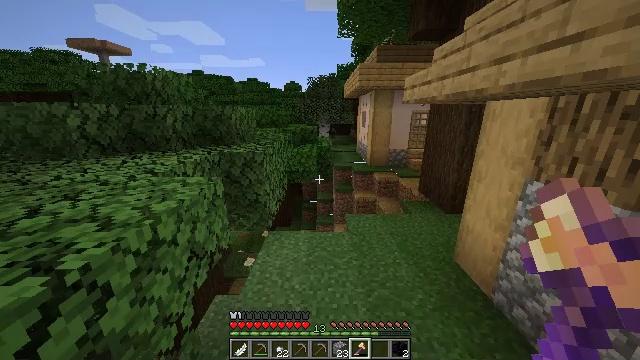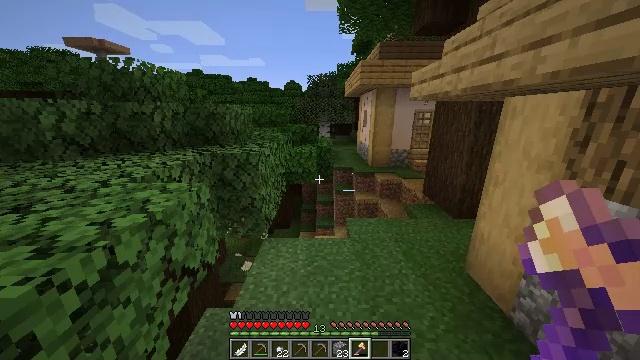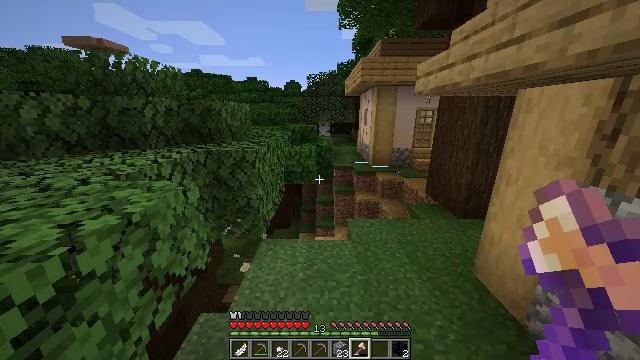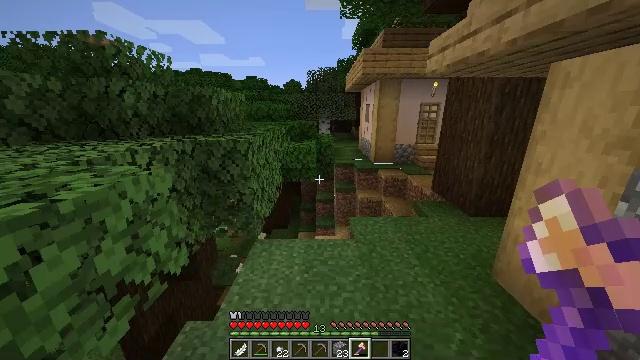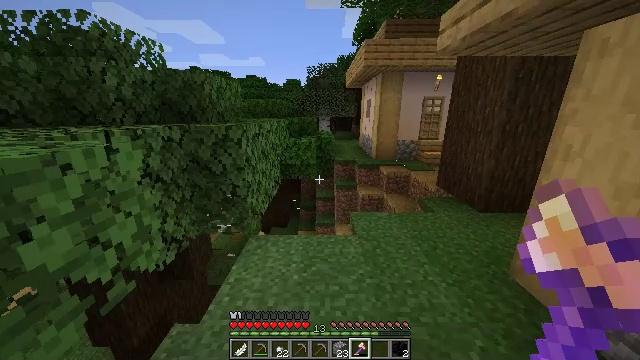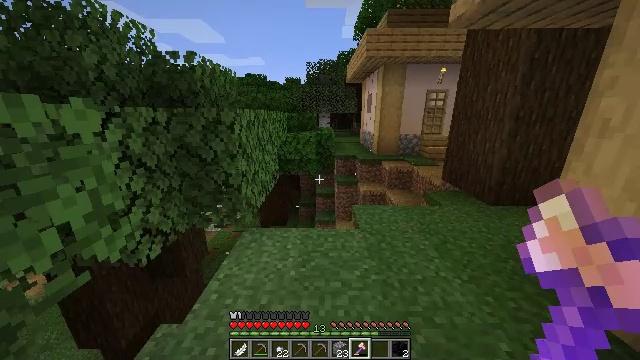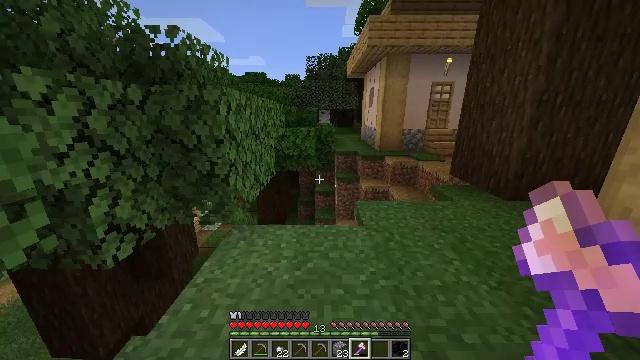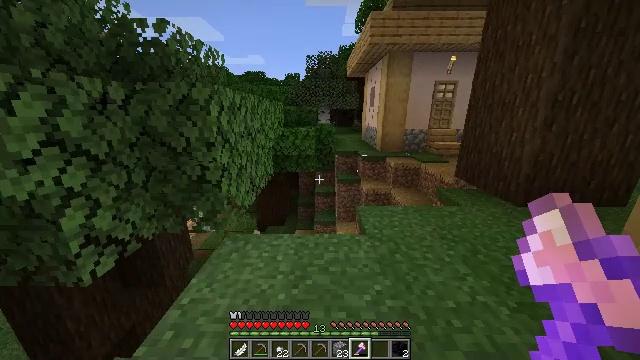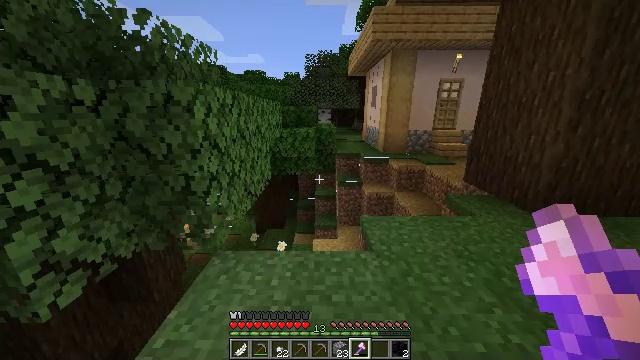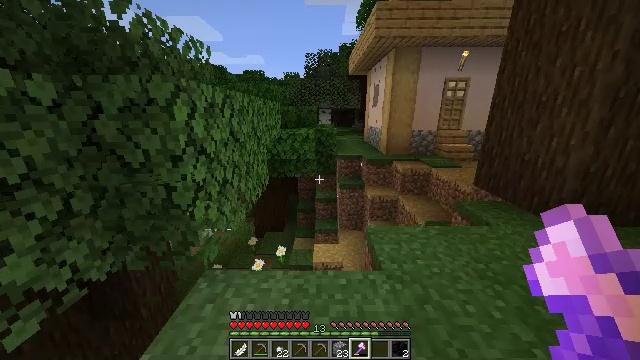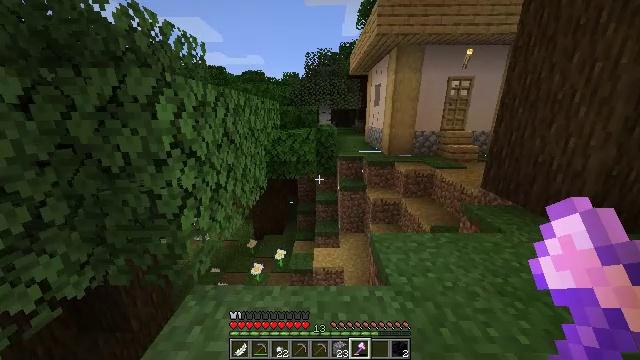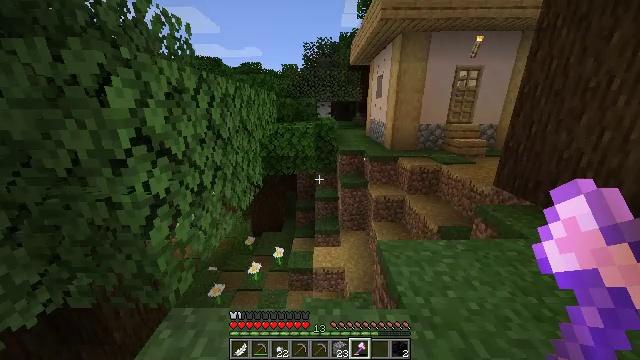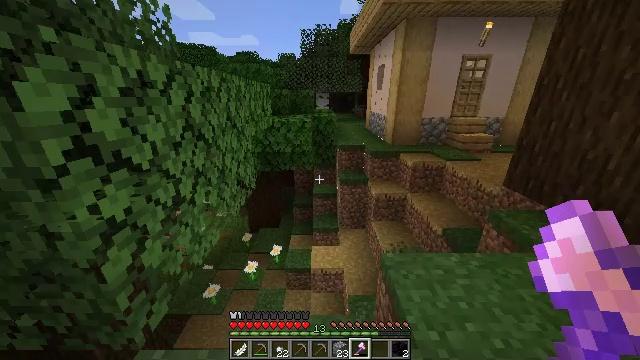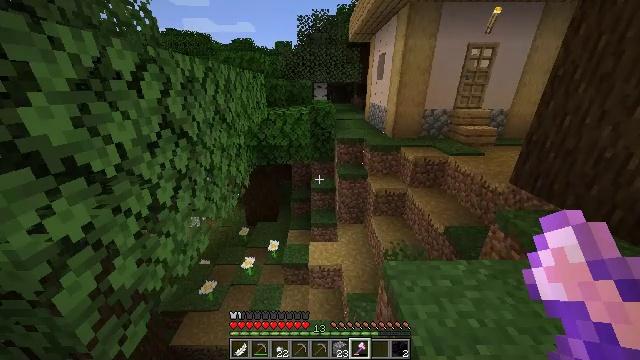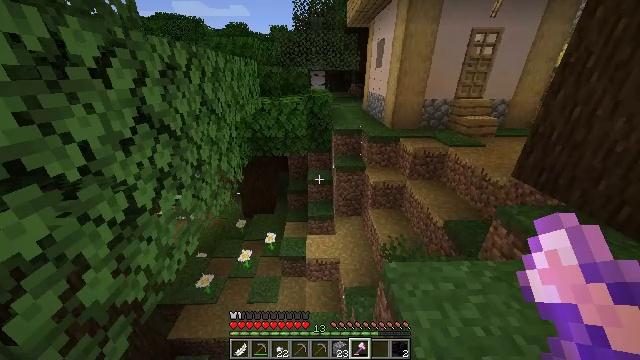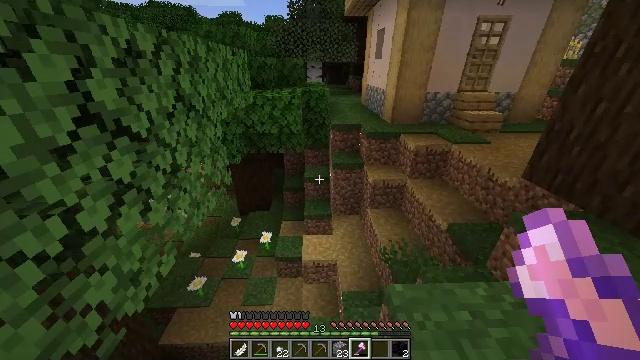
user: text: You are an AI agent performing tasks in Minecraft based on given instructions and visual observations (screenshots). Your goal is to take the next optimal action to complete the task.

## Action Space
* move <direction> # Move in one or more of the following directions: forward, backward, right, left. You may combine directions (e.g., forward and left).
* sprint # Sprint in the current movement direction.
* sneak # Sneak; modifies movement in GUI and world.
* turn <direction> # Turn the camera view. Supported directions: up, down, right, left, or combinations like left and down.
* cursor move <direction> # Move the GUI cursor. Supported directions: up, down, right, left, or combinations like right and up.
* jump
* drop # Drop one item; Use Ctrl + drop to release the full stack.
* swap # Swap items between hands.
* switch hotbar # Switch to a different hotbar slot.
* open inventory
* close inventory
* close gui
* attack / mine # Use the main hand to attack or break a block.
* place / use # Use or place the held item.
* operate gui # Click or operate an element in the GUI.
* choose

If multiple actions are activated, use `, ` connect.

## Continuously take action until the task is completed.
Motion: motion action
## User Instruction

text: Cut down the tree and harvest oak logs.
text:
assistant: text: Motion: move forward, jump
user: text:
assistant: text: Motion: move forward
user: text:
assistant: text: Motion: move forward
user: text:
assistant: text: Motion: move forward
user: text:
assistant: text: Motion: move forward
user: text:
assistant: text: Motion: move forward, sprint
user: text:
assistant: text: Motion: move forward, sprint
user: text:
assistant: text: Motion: move forward, sprint
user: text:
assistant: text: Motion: move forward, sprint
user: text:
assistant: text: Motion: move forward
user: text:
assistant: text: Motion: move forward, turn down
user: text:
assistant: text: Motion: move forward, turn down
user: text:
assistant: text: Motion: move forward, turn down
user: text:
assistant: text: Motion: move forward, turn down
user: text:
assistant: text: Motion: move forward, sprint, turn down
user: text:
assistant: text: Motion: move forward, sprint, turn down
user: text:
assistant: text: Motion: move forward, sprint
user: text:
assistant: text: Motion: move forward
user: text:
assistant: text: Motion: move forward
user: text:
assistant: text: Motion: move forward
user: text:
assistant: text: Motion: move forward, sprint
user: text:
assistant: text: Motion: move forward, sprint
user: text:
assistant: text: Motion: move forward, sprint
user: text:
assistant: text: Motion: move forward
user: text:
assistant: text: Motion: move forward, turn left
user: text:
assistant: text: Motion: move forward, turn left
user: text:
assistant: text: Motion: move forward, sprint, turn left
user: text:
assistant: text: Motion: move forward, sprint, turn left
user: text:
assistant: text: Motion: move forward, sprint, turn left
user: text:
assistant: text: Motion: move forward, sprint, turn left and up